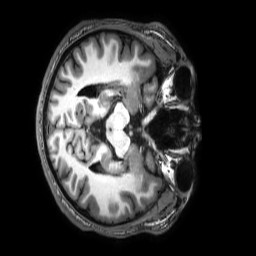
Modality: T1w
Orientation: axial
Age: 27
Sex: male
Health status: healthy
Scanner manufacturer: philips
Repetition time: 0.009 s
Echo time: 0.004 s